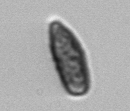
Label: Pseudochattonella_farcimen